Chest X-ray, PA view. Patient: 72 years old, sex F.
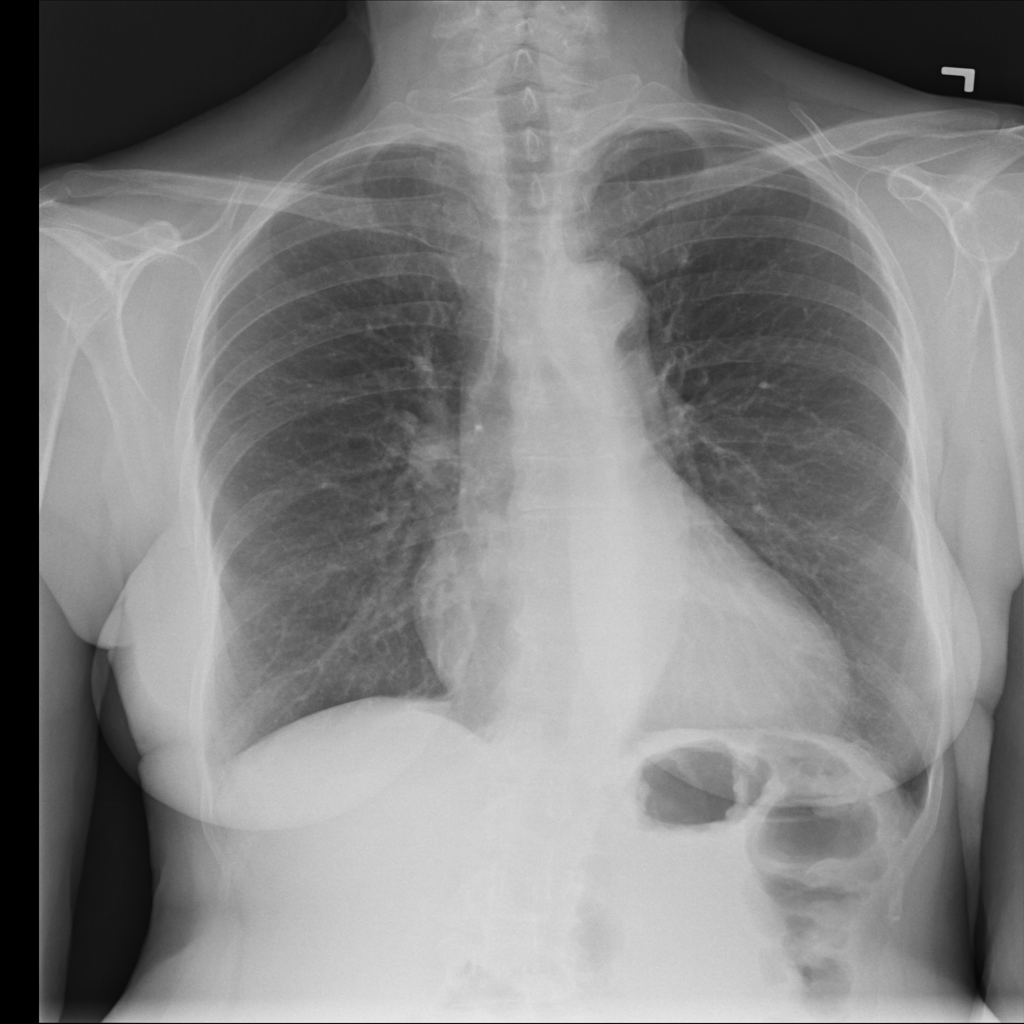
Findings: No Finding